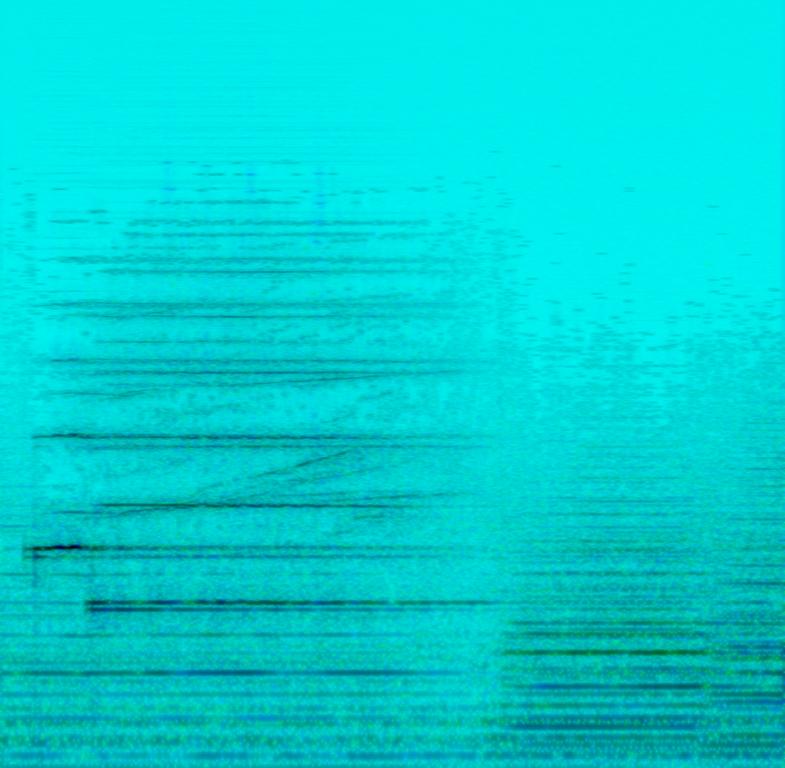
This music is instrumental. The tempo is slow with an intense violin harmony with heavy bass cello. The music is intense, serious, grim, spooky, eerie, terrifying and spine chilling and sounds like the soundtrack of a horror movie.